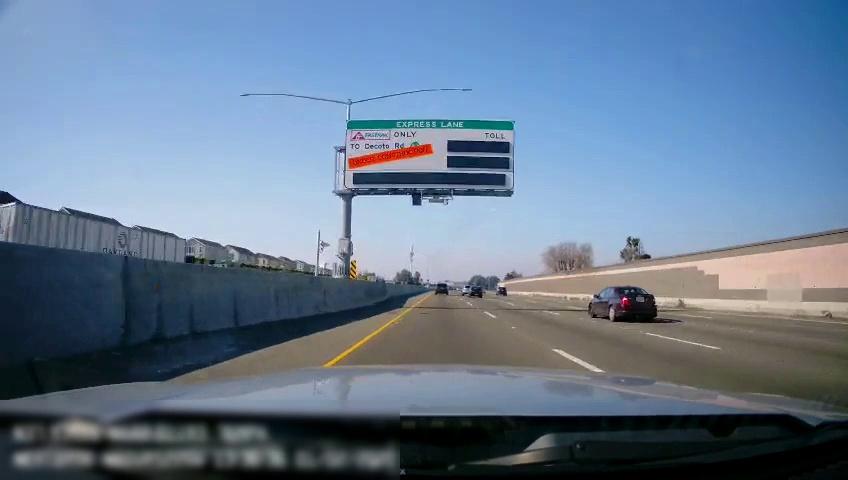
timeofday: Day
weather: Sunny
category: Drivable Space
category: Vehicles | SUV
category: Vehicles | Car
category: Vehicles | Bus
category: Vehicles | Car
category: Vehicles | Car
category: Lanes | Current Lane
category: Lanes | Current Lane
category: Lanes | Alternate Lane
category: Lanes | Alternate Lane
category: Lanes | Alternate Lane
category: Lanes | Opposite Lane
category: Traffic | Signs